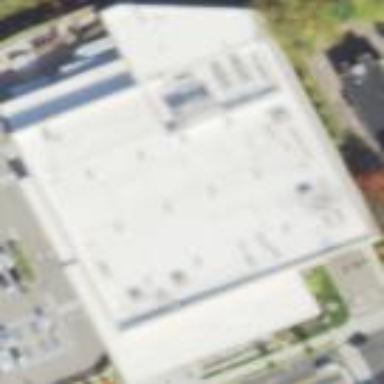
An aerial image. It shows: Supermarket building.